Question: In Python I am trying to plot two graphs and I am really struggling madly with the dates on the x-axis, since I am using interpolate from scipy which does not accept the dates format that matlibplot does accept. I achieved conversion to acceptable formats but then my graph is squashed and the dates are all printed on above each other at one place.
This is the original code:
'''
f = interp1d(dates_unix_raw, pis_raw, kind='cubic')
g = interp1d(dates_unix_io, pis_io, kind='cubic')
x = np.linspace(dates_unix_raw[0],dates_unix_raw[-1],smooth_factor_raw)
y = np.linspace(dates_unix_io[0],dates_unix_io[-1],smooth_factor_io)
plt.plot(x, f(x), '-')
plt.plot(y, g(y), '--')
plt.xlabel("Time-Delta: " + str(dates_raw[0]) + " - " + str(dates_raw[-1]))
plt.ylabel('PIs')
plt.gcf().autofmt_xdate()
plt.title(domain)
'''
I have above code producing below output
You can find the full code here: <URL>

In 'dates_raw' and 'dates_io' I have a list of supposedly Matlibplot-acceptable ".strftime-formatted" Dates and in dates_unix_raw and 'dates_io_raw' I have Unix timestamps.
'pis_raw' and 'pis_io' are lists with integer values.
How can I show the dates from either dates_io or dates_raw (it does not matter which) on the x-axis, evenly dispersed?
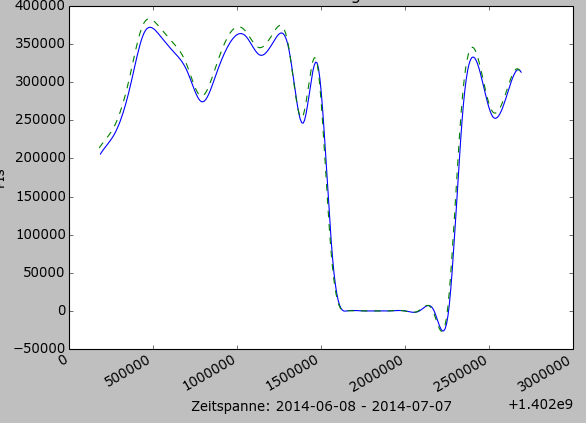
Answer: Looks like your 'data_raw' and 'data_io' are the same. The following example should get you there:
'''
import matplotlib as mpl
import pandas as pd
import matplotlib.pyplot as plt
import numpy as np
from scipy.interpolate import interp1d
dates_unix_raw = [<PHONE>.0, <PHONE>.0, <PHONE>.0, <PHONE>.0, <PHONE>.0, <PHONE>.0, <PHONE>.0, <PHONE>.0, <PHONE>.0, <PHONE>.0, <PHONE>.0, <PHONE>.0, <PHONE>.0, <PHONE>.0, <PHONE>.0, <PHONE>.0, <PHONE>.0, <PHONE>.0, <PHONE>.0, <PHONE>.0, <PHONE>.0, <PHONE>.0, <PHONE>.0, <PHONE>.0, <PHONE>.0, <PHONE>.0, <PHONE>.0, <PHONE>.0, <PHONE>.0, <PHONE>.0]
dates_unix_io = [<PHONE>.0, <PHONE>.0, <PHONE>.0, <PHONE>.0, <PHONE>.0, <PHONE>.0, <PHONE>.0, <PHONE>.0, <PHONE>.0, <PHONE>.0, <PHONE>.0, <PHONE>.0, <PHONE>.0, <PHONE>.0, <PHONE>.0, <PHONE>.0, <PHONE>.0, <PHONE>.0, <PHONE>.0, <PHONE>.0, <PHONE>.0, <PHONE>.0, <PHONE>.0, <PHONE>.0, <PHONE>.0, <PHONE>.0, <PHONE>.0, <PHONE>.0, <PHONE>.0, <PHONE>.0]
dates_raw = ['2014-06-08', '2014-06-09', '2014-06-10', '2014-06-11', '2014-06-12', '2014-06-13', '2014-06-14', '2014-06-15', '2014-06-16', '2014-06-17', '2014-06-18', '2014-06-19', '2014-06-20', '2014-06-21', '2014-06-22', '2014-06-23', '2014-06-24', '2014-06-25', '2014-06-26', '2014-06-27', '2014-06-28', '2014-06-29', '2014-06-30', '2014-07-01', '2014-07-02', '2014-07-03', '2014-07-04', '2014-07-05', '2014-07-06', '2014-07-07']
dates_io = ['2014-06-08', '2014-06-09', '2014-06-10', '2014-06-11', '2014-06-12', '2014-06-13', '2014-06-14', '2014-06-15', '2014-06-16', '2014-06-17', '2014-06-18', '2014-06-19', '2014-06-20', '2014-06-21', '2014-06-22', '2014-06-23', '2014-06-24', '2014-06-25', '2014-06-26', '2014-06-27', '2014-06-28', '2014-06-29', '2014-06-30', '2014-07-01', '2014-07-02', '2014-07-03', '2014-07-04', '2014-07-05', '2014-07-06', '2014-07-07']
pis_raw = [205742, 233162, 290272, 364284, 363555, 340799, 313614, 274266, 311757, 353822, 360780, 335548, 355210, 342263, 246891, 321237, 69446, 20, 24, 12, 9, 10, 22, 11, 12, 266469, 323873, 256060, 281979, 313210]
pis_io = [213660, 240602, 298600, 374582, 375739, 353645, 324713, 281913, 318321, 364016, 368859, 345466, 364679, 352250, 253938, 327049, 73698, 21, 19, 9, 9, 16, 11, 9, 6, 272650, 338088, 264947, 284192, 314740]
f = interp1d(dates_unix_raw, pis_raw, kind='cubic')
g = interp1d(dates_unix_io, pis_io, kind='cubic')
x = np.linspace(dates_unix_raw[0],dates_unix_raw[-1],100)
y = np.linspace(dates_unix_io[0],dates_unix_io[-1],100)
T = pd.to_datetime(dates_raw)
plt.plot(mpl.dates.num2date(np.linspace(*mpl.dates.date2num(T.to_pydatetime())[[0, -1]], num=100)), f(x), '-')
plt.plot(mpl.dates.num2date(np.linspace(*mpl.dates.date2num(T.to_pydatetime())[[0, -1]], num=100)), g(y), '--')
plt.xlabel("Time-Delta " + str(dates_raw[0]) + " - " + str(dates_raw[-1]))
plt.ylabel('PIs')
plt.gcf().autofmt_xdate()
'''
Basically there is 'mpl.dates.num2date' and 'mpl.dates.date2num' methods that you can use to convert time to number back and forth. I use 'pandas' to convert the dates from a list of 'str'. The are of course other ways to do it, but I think 'pd.to_datetime' is the most concise.